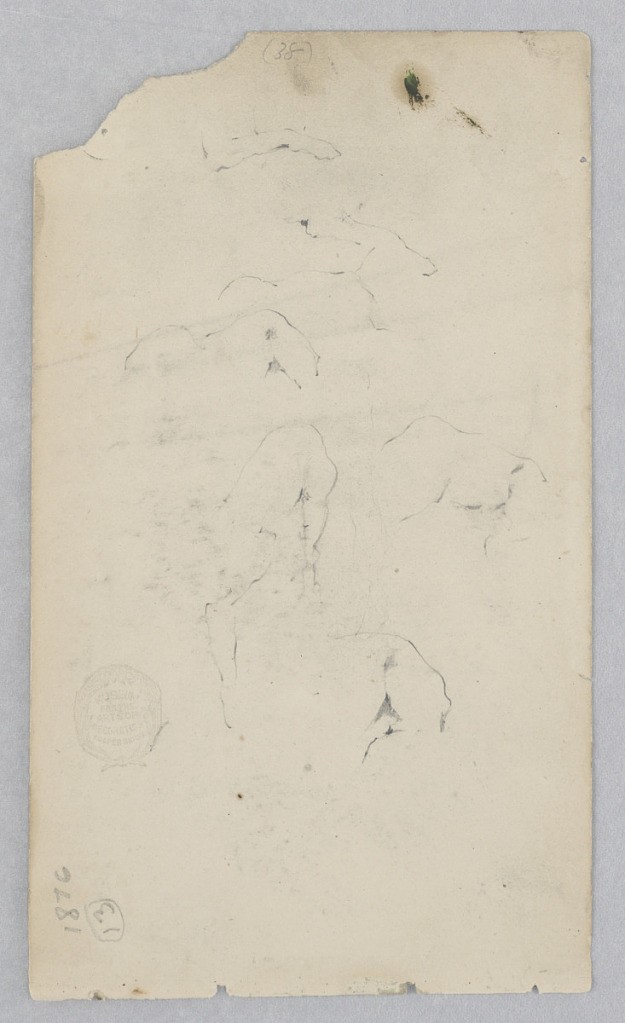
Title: Dog
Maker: Robert Frederick Blum, American, 1857–1903
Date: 1876
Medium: Graphite on wove paper
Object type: Drawing
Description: Sketches of a dog lying down and standing.